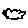
Label: cloud